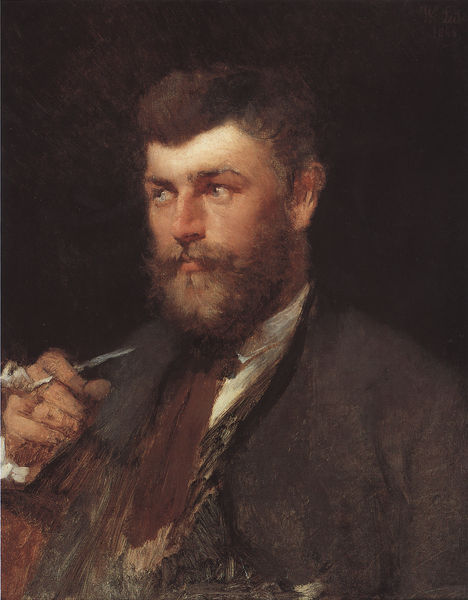
Titel: Bildnis des Schreinermeisters Neumeyer
Künstler: Wilhelm Maria Hubertus Leibl
Institution: Privatbesitz
Schlagwörter: blau, dunkel, gemälde, hand, kopf, mann, weiß, braun, finger, frisur, grau, hintergrund, licht, mund, nase, ohr, schwarz, stirn, ölbild, blick, schal, tuch, malerei, bart, hemd, jacke, wand, augen, gesicht, halten, kragen, pelz, silber, vollbart, bildnis, portrait, porträt, schauen, öl, auge, haare, mantel, augenbrauen, brustbild, kontrast, lippen, rechts, lächeln, krawatte, pfeife, rauchen, ernst, streng, nachdenklich, nachdenken, hemdkragen, jackett, revers, schnauzbart, schnauzer, weste, denken, ringe, gemalt, dreiviertel, selbstbildnis, leinwand, manschette, krause, spitzbart, selbstportrait, leibl, halbprofil, angewachsen, aufmerksam, gsicht, selbstbewusst, joppe, protrait, janker, augapfel, mann mit bart, braim, 1900, 1880, 1890, 1910, 19. jh., 1870